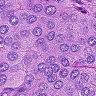
Metastatic tissue present: yes